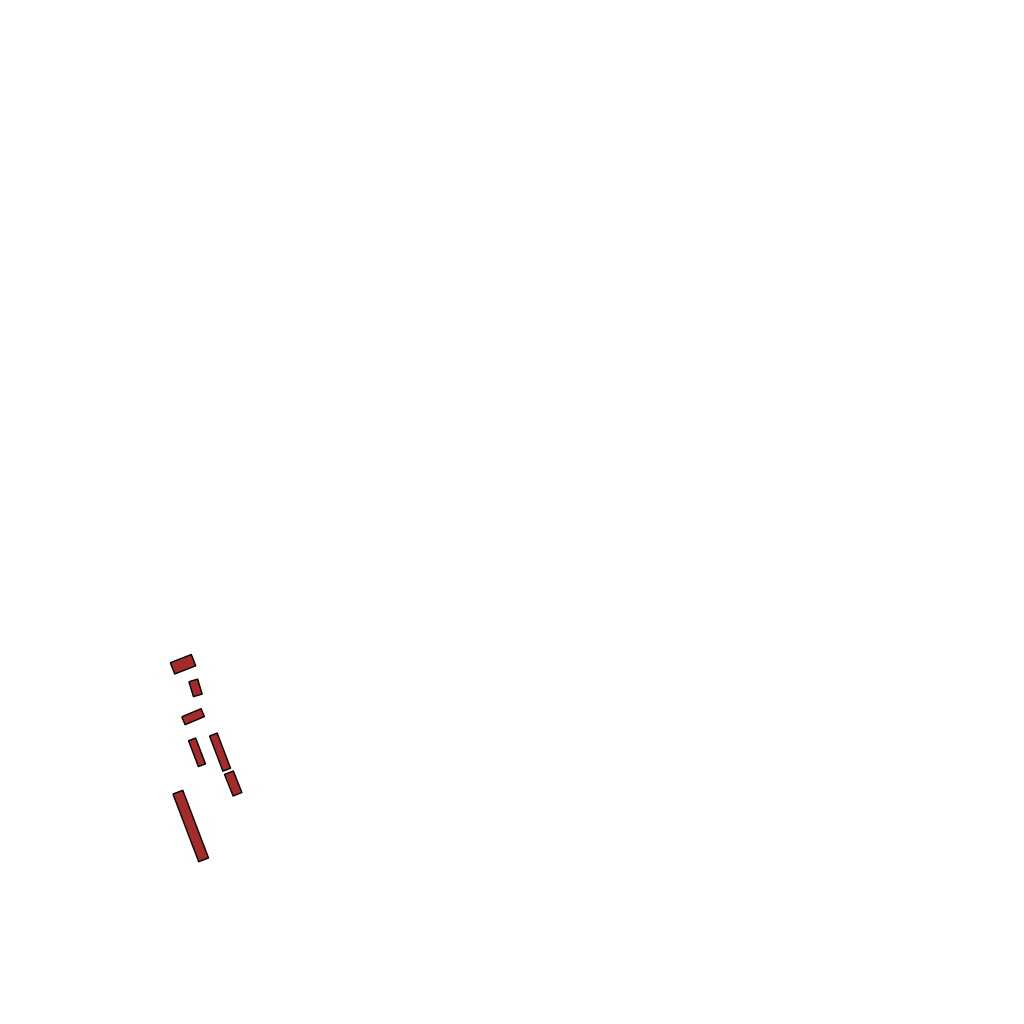
Tags: overhead vector_map, individual_rise, density_1, Facility, 1.0 km²